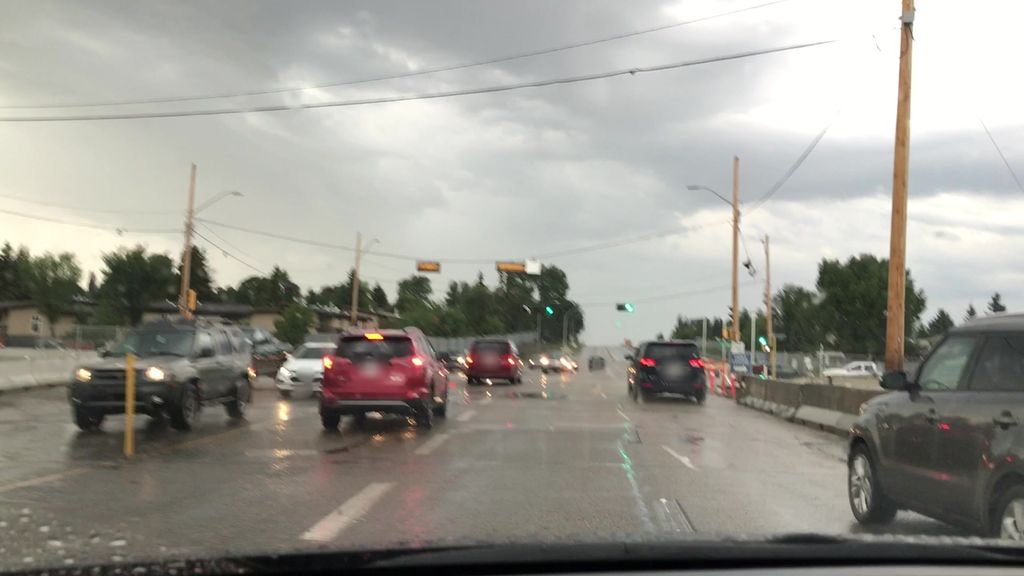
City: edmonton